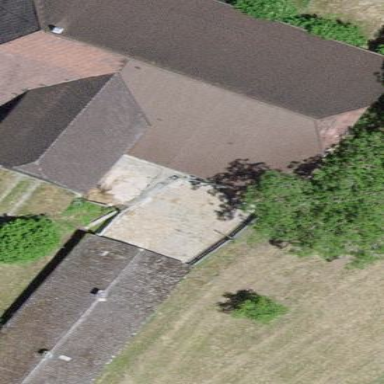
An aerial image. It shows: Farm building.